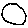
Label: circle